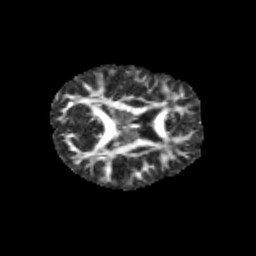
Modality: FA
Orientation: axial
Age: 11
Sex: female
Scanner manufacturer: siemens
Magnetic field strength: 3 T
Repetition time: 3.8 s
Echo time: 0.07 s